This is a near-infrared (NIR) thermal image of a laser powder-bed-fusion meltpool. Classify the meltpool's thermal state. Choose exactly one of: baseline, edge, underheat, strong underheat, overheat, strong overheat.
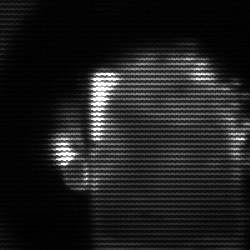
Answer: baseline